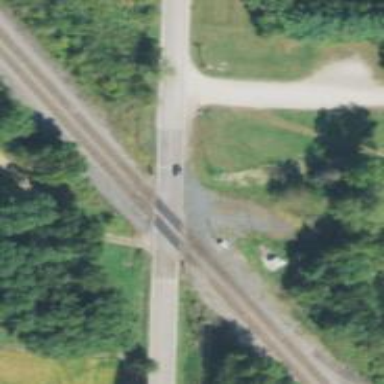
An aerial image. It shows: Railway level crossing.